Interaction volume radius: 5 \u00c5
Interaction volume height: 20 \u00c5
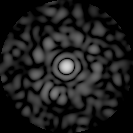
Disorder parameter: 0.7995